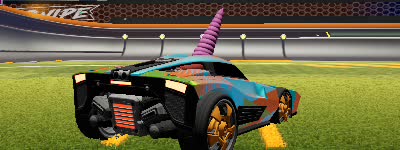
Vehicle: breakout